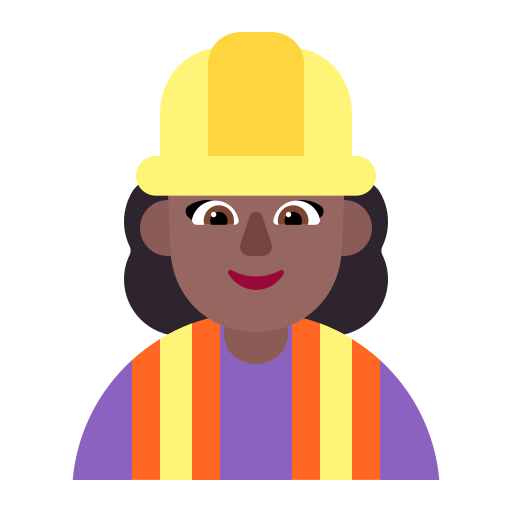
woman construction worker flat  dark